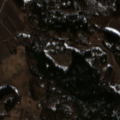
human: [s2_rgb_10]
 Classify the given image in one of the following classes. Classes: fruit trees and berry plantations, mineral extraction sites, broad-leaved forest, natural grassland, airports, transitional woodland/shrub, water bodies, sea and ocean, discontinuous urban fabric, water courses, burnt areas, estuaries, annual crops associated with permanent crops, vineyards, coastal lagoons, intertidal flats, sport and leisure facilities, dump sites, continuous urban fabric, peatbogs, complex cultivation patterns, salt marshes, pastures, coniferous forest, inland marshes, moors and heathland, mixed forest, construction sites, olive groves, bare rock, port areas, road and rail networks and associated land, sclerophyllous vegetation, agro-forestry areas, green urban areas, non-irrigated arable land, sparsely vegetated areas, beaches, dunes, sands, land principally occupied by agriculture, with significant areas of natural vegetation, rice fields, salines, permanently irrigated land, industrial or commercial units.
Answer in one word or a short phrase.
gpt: land principally occupied by agriculture, with significant areas of natural vegetation, coniferous forest, mixed forest